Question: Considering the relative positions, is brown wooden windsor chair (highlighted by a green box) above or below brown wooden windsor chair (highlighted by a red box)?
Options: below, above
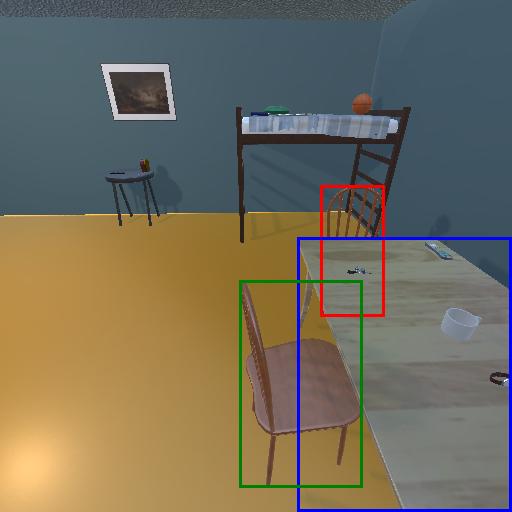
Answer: below